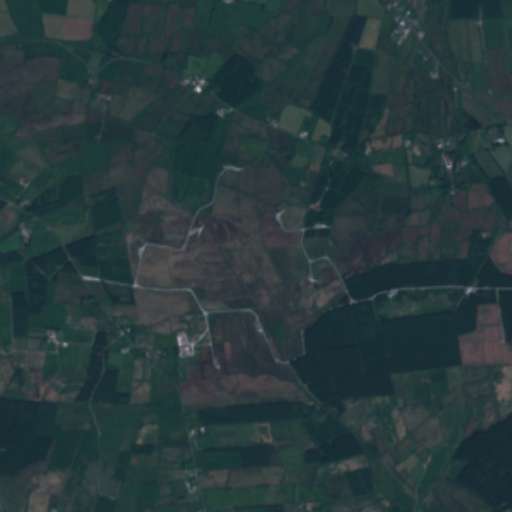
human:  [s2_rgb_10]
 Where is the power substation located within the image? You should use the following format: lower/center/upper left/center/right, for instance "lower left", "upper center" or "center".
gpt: The power substation is located in the lower center of the image.
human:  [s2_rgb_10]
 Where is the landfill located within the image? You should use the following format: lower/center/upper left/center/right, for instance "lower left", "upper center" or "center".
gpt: There is no landfill in the image.